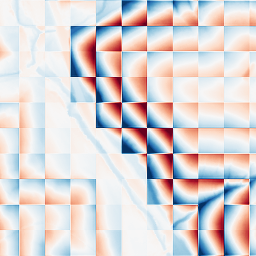
Category: wavelet
Decomposition family: wavelet_dwt
Decomposition parameters: wavelet: haar
level: 5
Upsampling method: quartic
Upsampling parameters: scale: 4
Upsampling scale: 4